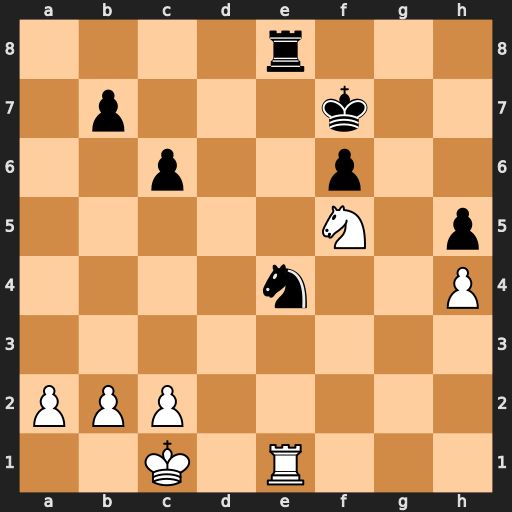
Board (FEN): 4r3/1p3k2/2p2p2/5N1p/4n2P/8/PPP5/2K1R3
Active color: w
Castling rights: -
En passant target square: -
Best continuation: Rxe4 Rxe4 Nd6+ Ke6 Nxe4